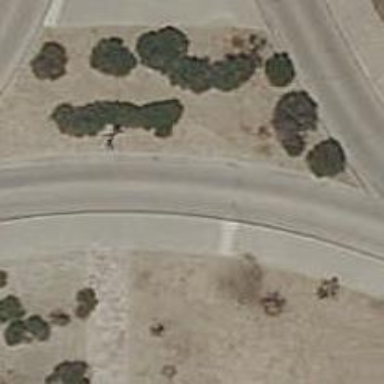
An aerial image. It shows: Service road that intersects roundabout.